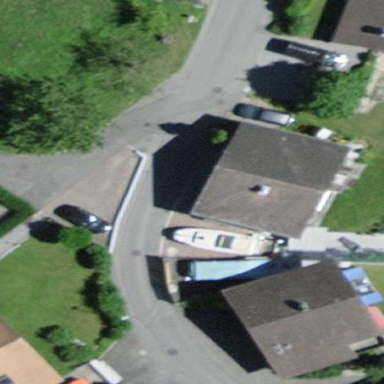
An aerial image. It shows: Residential building.